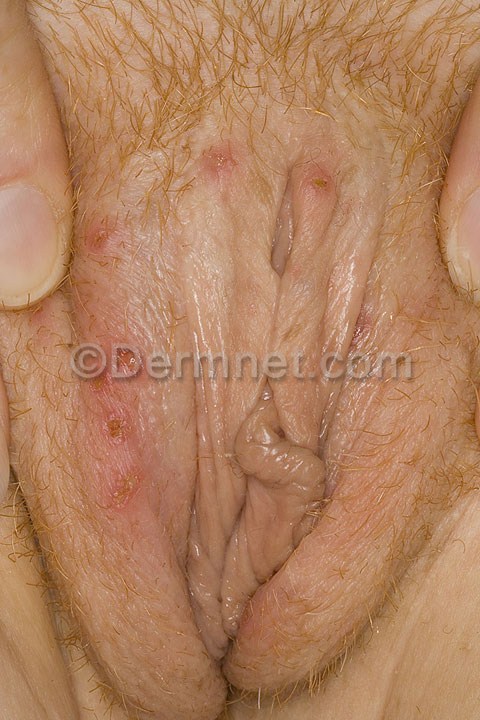
Disease: Herpes HPV and other STDs Photos